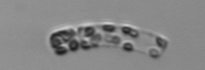
Label: Guinardia_striata